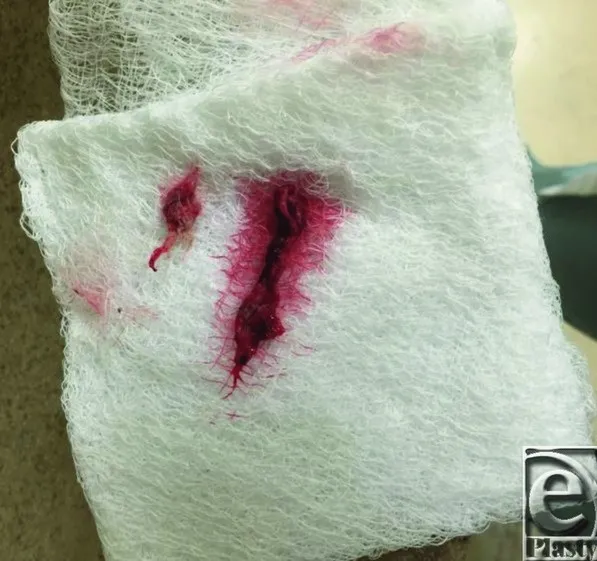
Intraoperative photograph of pieces of surgical gauze removed from medial thigh wound.
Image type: medical_photograph (skin_photograph)